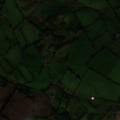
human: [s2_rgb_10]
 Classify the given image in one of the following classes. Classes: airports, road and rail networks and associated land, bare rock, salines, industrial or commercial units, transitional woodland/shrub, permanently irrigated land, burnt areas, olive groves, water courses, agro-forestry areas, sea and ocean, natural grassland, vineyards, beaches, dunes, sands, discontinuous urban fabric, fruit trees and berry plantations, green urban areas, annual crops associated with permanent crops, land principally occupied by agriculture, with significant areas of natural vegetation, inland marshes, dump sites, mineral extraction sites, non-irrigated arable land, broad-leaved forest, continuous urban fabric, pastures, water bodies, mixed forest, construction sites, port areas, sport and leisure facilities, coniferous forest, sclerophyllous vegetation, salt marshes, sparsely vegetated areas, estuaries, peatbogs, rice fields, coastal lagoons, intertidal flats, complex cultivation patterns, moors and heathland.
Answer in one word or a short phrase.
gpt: mineral extraction sites, non-irrigated arable land, pastures